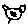
Label: bird